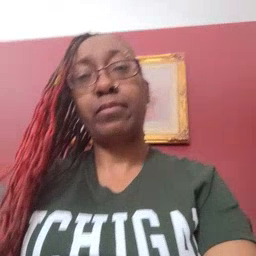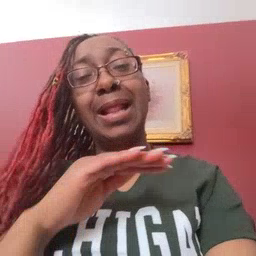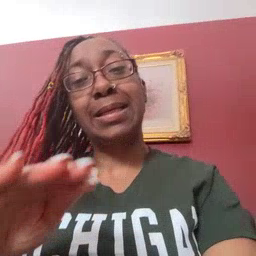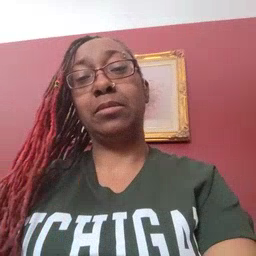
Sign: clean